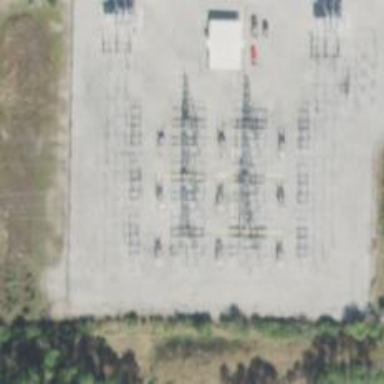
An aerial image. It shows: Switch for power supply.